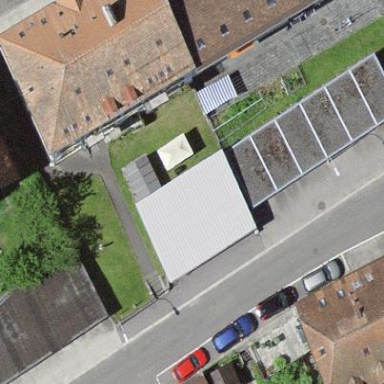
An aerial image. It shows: Garage building.